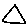
Label: triangle